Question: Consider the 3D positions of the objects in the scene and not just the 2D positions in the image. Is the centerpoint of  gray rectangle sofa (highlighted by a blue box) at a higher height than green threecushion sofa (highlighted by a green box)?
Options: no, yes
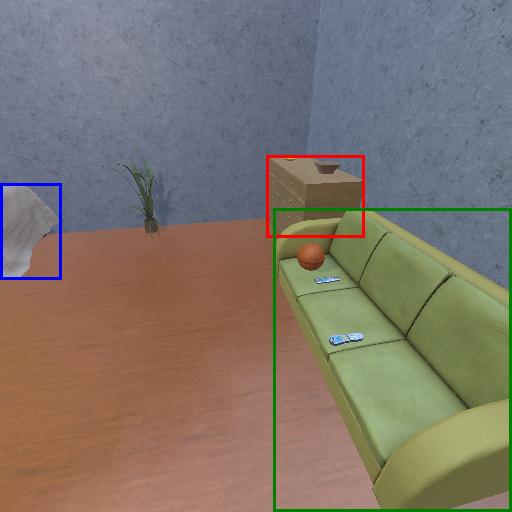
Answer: no